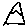
Label: triangle